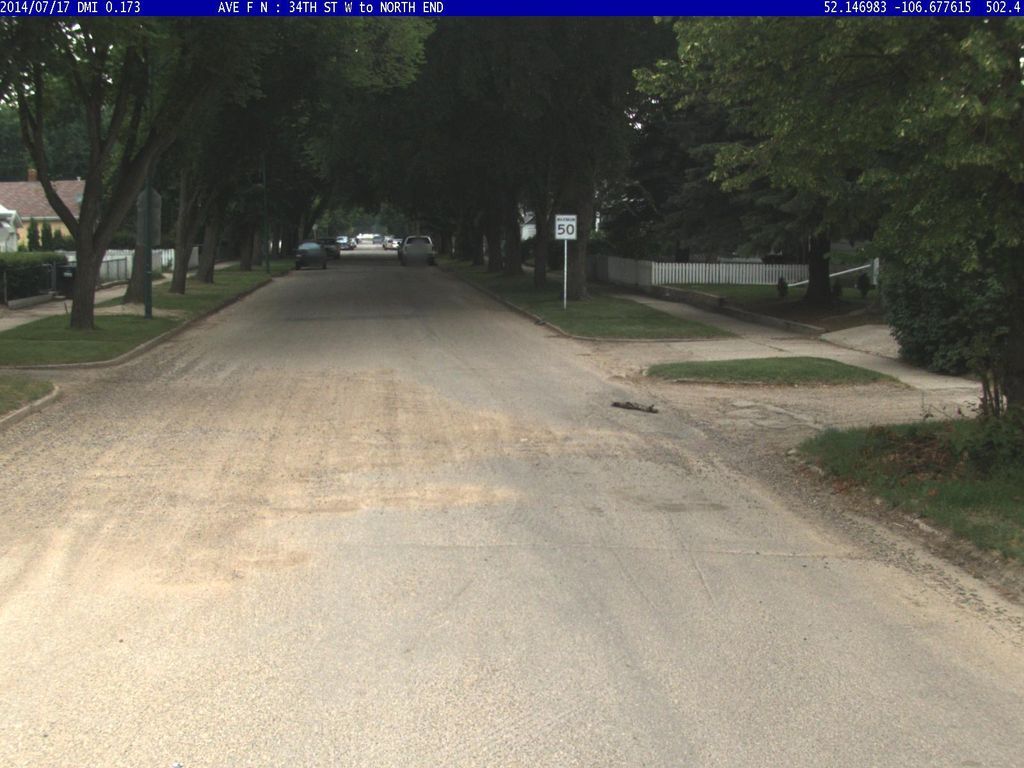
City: saskatoon